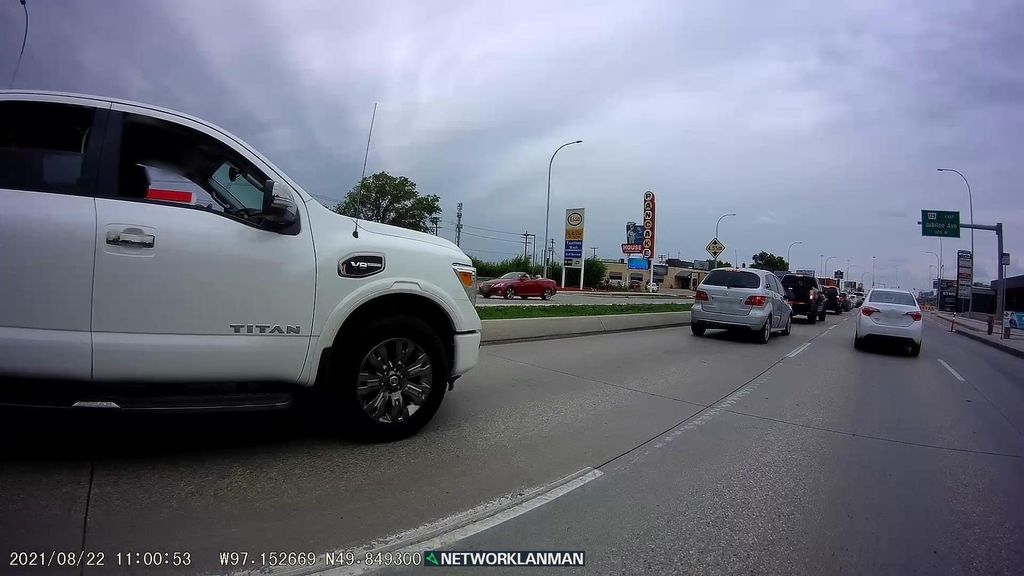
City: winnipeg